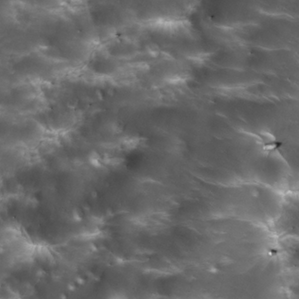
Label: non_frost